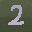
Label: 2